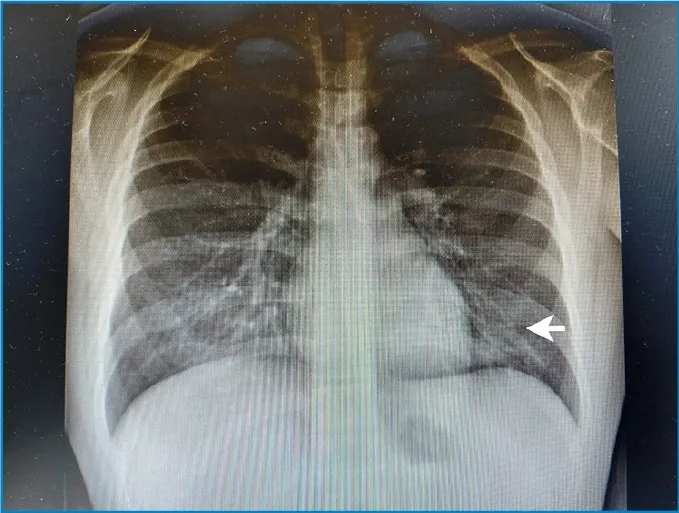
Chest radiograph: Opacity in the perihilar left field showed by the arrow.
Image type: radiology (x_ray)